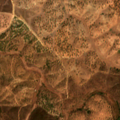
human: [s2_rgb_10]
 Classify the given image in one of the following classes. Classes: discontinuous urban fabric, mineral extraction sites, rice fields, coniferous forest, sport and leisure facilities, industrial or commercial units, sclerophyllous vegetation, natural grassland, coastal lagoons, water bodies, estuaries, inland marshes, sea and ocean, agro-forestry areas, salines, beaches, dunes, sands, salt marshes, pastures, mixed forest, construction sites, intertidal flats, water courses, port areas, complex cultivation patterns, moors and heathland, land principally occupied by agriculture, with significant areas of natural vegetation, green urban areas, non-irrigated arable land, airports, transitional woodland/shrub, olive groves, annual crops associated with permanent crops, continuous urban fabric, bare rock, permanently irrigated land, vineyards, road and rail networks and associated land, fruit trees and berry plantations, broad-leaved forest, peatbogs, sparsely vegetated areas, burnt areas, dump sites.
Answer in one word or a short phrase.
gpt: agro-forestry areas, broad-leaved forest, transitional woodland/shrub